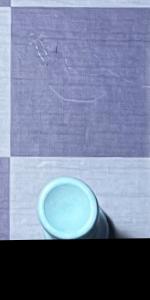
Label: Rook_White